Question: Here is my Emgu.CV code for getting an image and drawing the circles found in it (mostly code from the ShapeDetection project in Emgu.CV.Examples solution that came with the EmguCV download):
'''
//Load the image from file
Image<Bgr, Byte> img = new Image<Bgr, byte>(myImageFile);
//Get and sharpen gray image (don't remember where I found this code; prob here on SO)
Image<Gray, Byte> graySoft = img.Convert<Gray, Byte>().PyrDown().PyrUp();
Image<Gray, Byte> gray = graySoft.SmoothGaussian(3);
gray = gray.AddWeighted(graySoft, 1.5, -0.5, 0);
Image<Gray, Byte> bin = gray.ThresholdBinary(new Gray(149), new Gray(255));
Gray cannyThreshold = new Gray(149);
Gray cannyThresholdLinking = new Gray(149);
Gray circleAccumulatorThreshold = new Gray(1000);
Image<Gray, Byte> cannyEdges = bin.Canny(cannyThreshold, cannyThresholdLinking);
//Circles
CircleF[] circles = cannyEdges.HoughCircles(
cannyThreshold,
circleAccumulatorThreshold,
4.0, //Resolution of the accumulator used to detect centers of the circles
15.0, //min distance
5, //min radius
0 //max radius
)[0]; //Get the circles from the first channel
//draw circles (on original image)
foreach (CircleF circle in circles)
img.Draw(circle, new Bgr(Color.Brown), 2);
'''
Here is the image:

1. OK, so I know what the threshold in ThresholdBinary is. Since I am getting the binary image from the gray-scale image it is the intensity of the gray in the picture. This works as the intensity of the gray-scale circle in the pic is 150 to 185. I assume this is the same for the first argument to HoughCircles. What I don't know is what circleAccumulatorThreshold, Resolution of the accumulator, and min distance (2nd, 3rd, and 4th args to HoughCircles) are or what values should go there. I obviously do not have the correct values because the circle in the pic is not 'houghed' correctly.
2. My second question is, is there a better way to find the circle? I need to be able to detect this circle in many types of light (i.e. the circle color intensity may be low, like 80 or lower) and to get its dimensions in the pic. What is the best way to match a circle? Should I make the circle another color and look in the original image for that color? Any other ideas?
Thanks
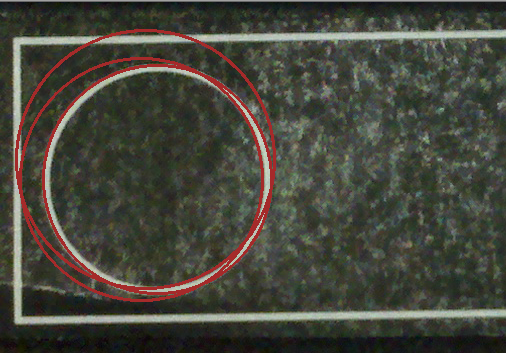
Answer: - - -
As for your answer to number two, blur the image, convert to greyscale, then threshold to eliminate lighting differences is the usual solution